Question: The @JavascriptInterface annotation works on api 17 and above. For my project the annotation cannot be found as my target api is set to 13:

and in my manifest the min sdk is 11:
'''
<uses-sdk
android:minSdkVersion="11"
android:targetSdkVersion="18" />
'''
Why do I have to go into the project build target (e.g., Project > Properties > Android in Eclipse) and change it to API 17+ as a resolution. Now I have to build against that SDK when all I really want to do is ignore the annotation on anything below API 17. Is there anyway I can do that? I dont like the idea of building against api 17 and then later finding out I have code that wont run on prior releases. My goal is to ensure my app can run on api 13 to 18. If commonsWare is around maybe he can suggest something I'm missing...
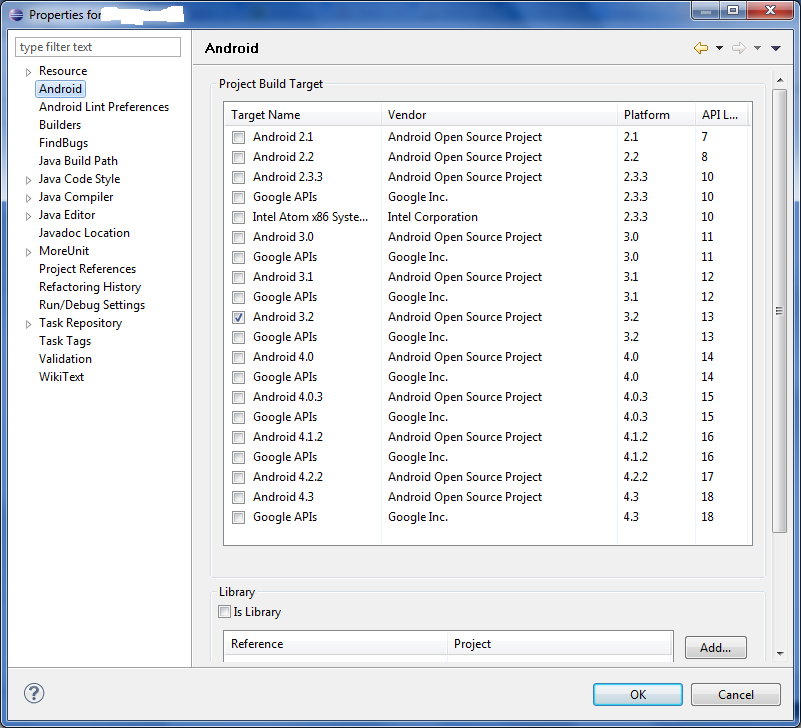
Answer: > For my project the annotation cannot be found as my target api is set to 13:
Then fix that, or set your 'android:targetSdkVersion' low enough that you do not need '@JavascriptInterface'.
> Why do i have to go into the project build target (e.g., Project > Properties > Android in Eclipse) and change it to API 17+ as a resolution.
Because '@JavascriptInterface' does not exist prior to API Level 17, just as 'DisplayManager' does not exist prior to API Level 17.
> Now i have to build against that SDK when all i really want to do is ignore the annotation on anything below API 17.
Since your build target does not affect anything other than what classes, methods, annotations, etc. are available to you, I fail to see the concern.
> I dont like the idea of building against api 17 and then later finding out i have code that wont run on prior releases.
Lint has been reporting API level violations for well over a year. Just make sure your 'android:minSdkVersion' is set properly.
After all, you were , as your 'android:minSdkVersion' is set to '11' and your build target is presently set to 13. That means that you are counting Lint to report where you are using API Level 12 and API Level 13 APIs so that you can handle them properly. All you are doing by raising the build target is raising the number of things that you are relying upon Lint for.